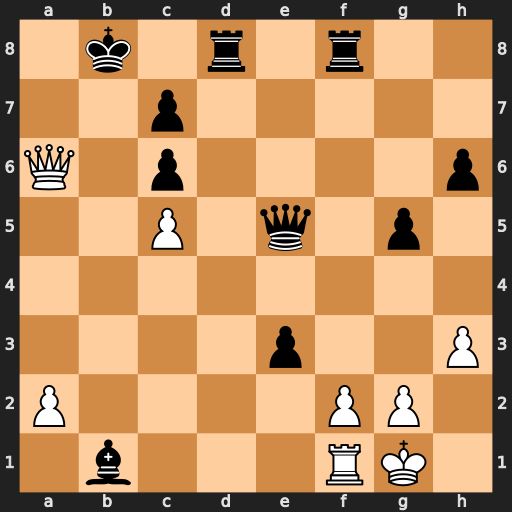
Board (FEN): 1k1r1r2/2p5/Q1p4p/2P1q1p1/8/4p2P/P4PP1/1b3RK1
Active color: w
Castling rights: -
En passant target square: -
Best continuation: Rxb1+ Qb2 Rxb2#